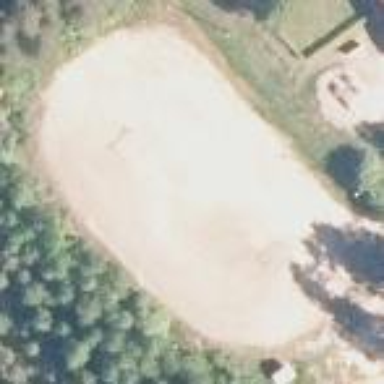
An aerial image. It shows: Sandy soccer pitch for leisure sports.